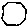
Label: hexagon